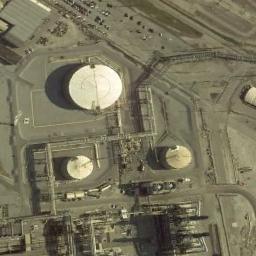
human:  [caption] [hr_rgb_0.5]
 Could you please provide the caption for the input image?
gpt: Here are two white storage tanks of the same size .

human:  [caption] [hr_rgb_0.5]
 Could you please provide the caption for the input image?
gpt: There is a big and two small white storage tanks on the bare land .

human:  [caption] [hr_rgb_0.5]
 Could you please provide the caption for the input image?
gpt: There is a building next to the storage tanks .

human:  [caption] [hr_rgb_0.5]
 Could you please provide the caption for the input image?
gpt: There are many neatly arranged storage tanks and many pipelines in the factory .

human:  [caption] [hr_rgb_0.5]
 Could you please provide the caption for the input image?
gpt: There are three storage tanks of different sizes .